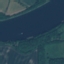
Land use / land cover class: River